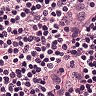
Metastatic tissue present: no